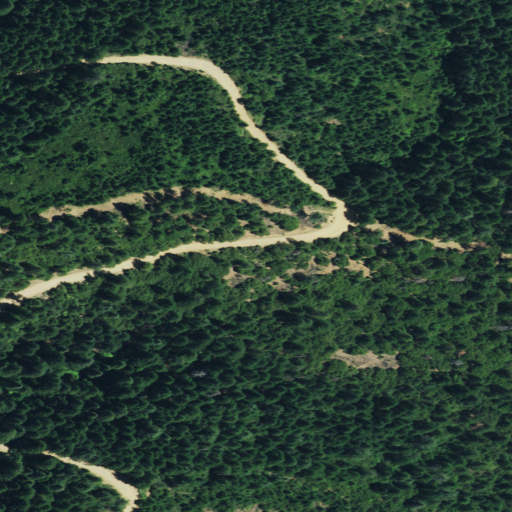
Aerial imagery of ridge(s) in California named McKinsey Ridge containing evergreen forest, open development, and mixed forest